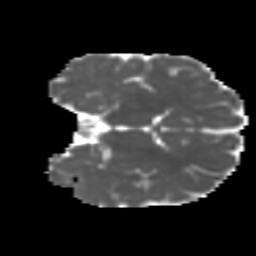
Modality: MD
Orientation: coronal
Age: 9
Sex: male
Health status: ill
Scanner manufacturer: ge
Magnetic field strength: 3 T
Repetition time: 6.752 s
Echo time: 0.079 s